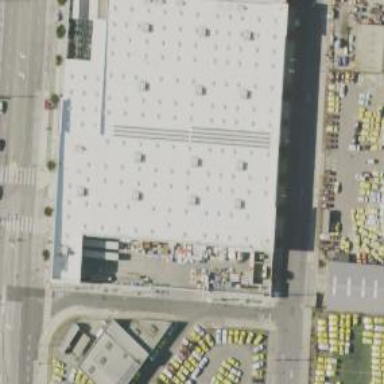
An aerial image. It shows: Commercial building.